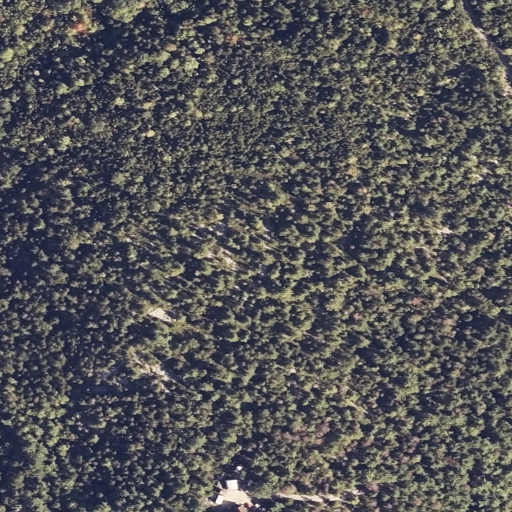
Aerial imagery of mountain in Maine named Long Pond Hill containing evergreen forest, mixed forest, and medium intensity development